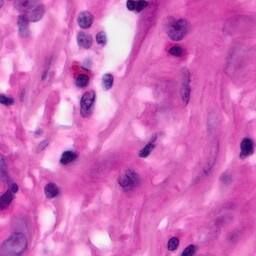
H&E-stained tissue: Pancreatic